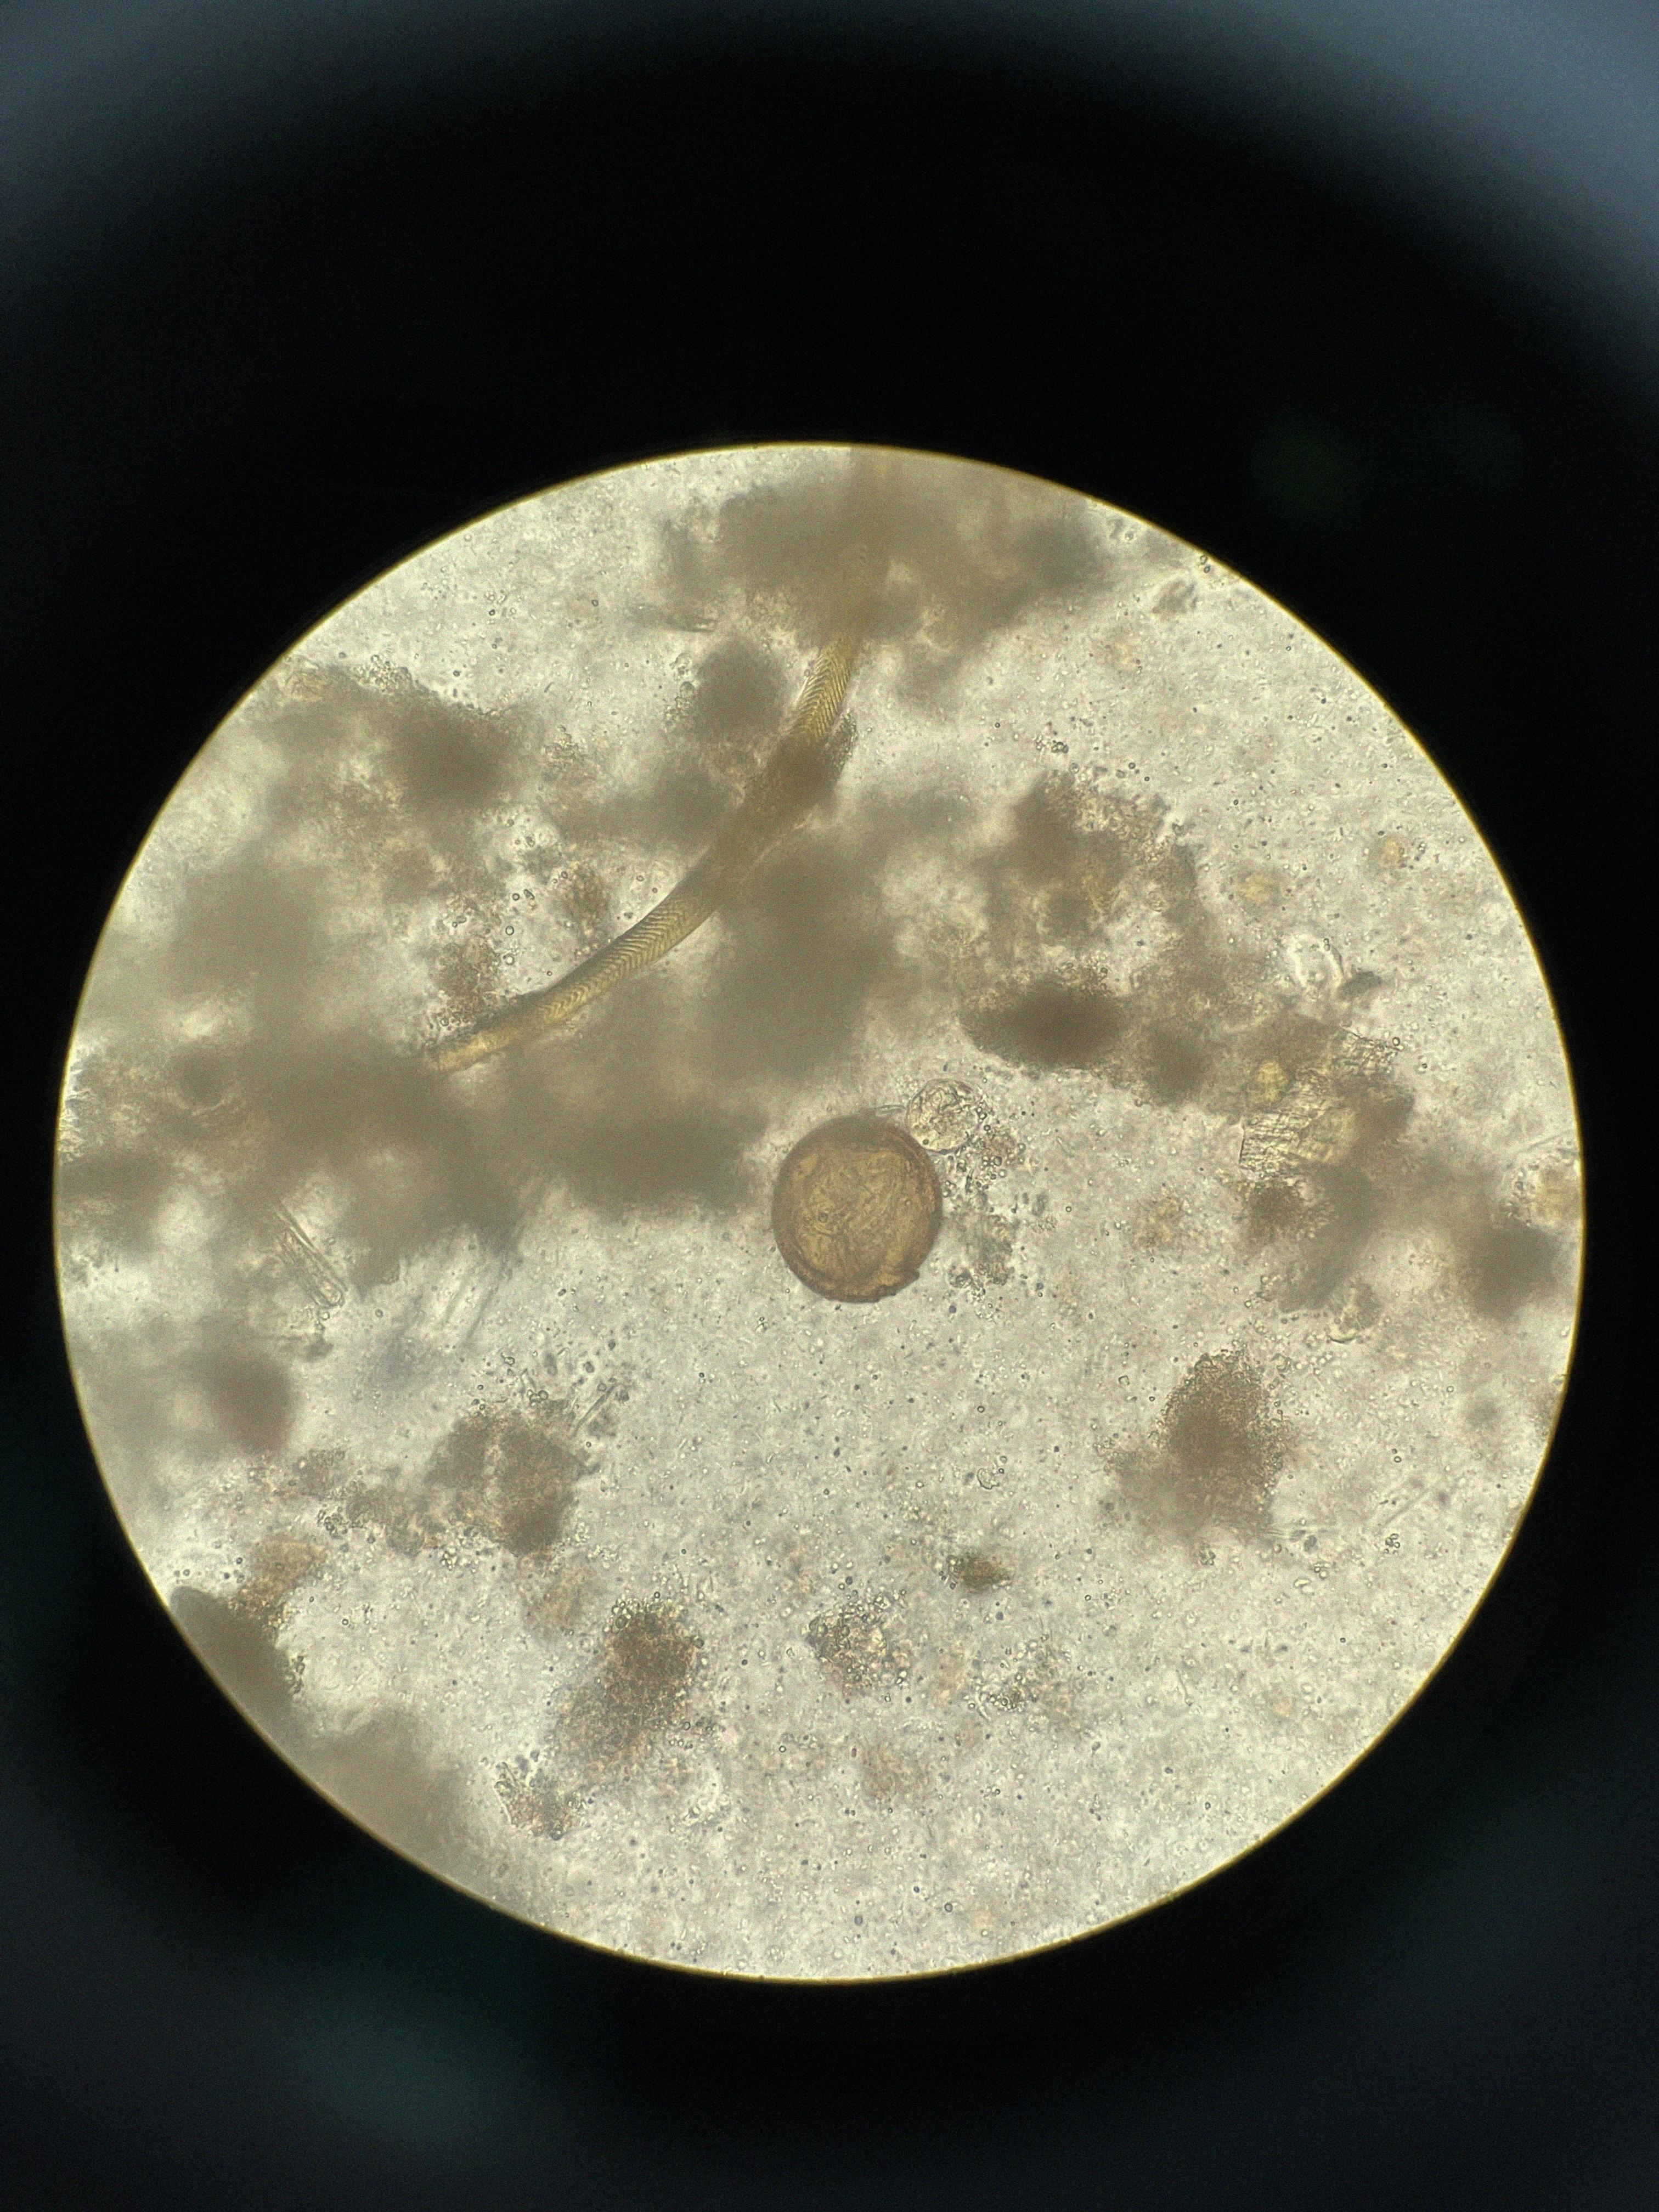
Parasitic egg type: Hymenolepis diminuta